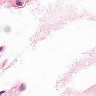
Metastatic tissue present: no